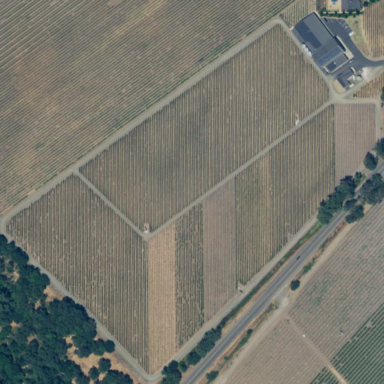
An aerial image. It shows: Vineyard with grape crops.